【题型】解答题　【知识点】解析几何　【难度】medium
已知椭圆 $\frac{x^2}{a^2} + \frac{y^2}{b^2} = 1 (a > b > 0)$ 的左焦点为 $F$，过点 $F$ 的直线交椭圆于 $A, B$ 两点，$|AF|$ 的最大值是 $M$，$|BF|$ 的最小值是 $m$，满足 $M \cdot m = \frac{3a^2}{4}$.
(1) 求该椭圆的离心率；
(2) 若 $a = 2$，点 $P$ 在椭圆上，且在 $x$ 轴上方，线段 $|PF|$ 的中点 $Q$ 在以原点 $O$ 为圆心，$|OF|$ 为半径的圆上，求直线 $PF$ 的斜率；
(3) 设线段 $AB$ 的中点为 $G$，$AB$ 的垂直平分线与 $x$ 轴和 $y$ 轴分别交于 $D, E$ 两点，$O$ 是坐标原点. 记 $\triangle GFD$ 的面积为 $S_1$，$\triangle OED$ 的面积为 $S_2$，求 $\frac{2S_1S_2}{S_1^2 + S_2^2}$ 的取值范围.
【解答】
【答案】 (1) $\frac{1}{2}$
(2) $\sqrt{3}$
(3) $\left( 0, \frac{9}{41} \right)$

【解析】 (1) 设 $F(-c, 0)(c > 0)$，则根据椭圆性质得 $M = a + c, m = a - c$,
而 $M \cdot m = \frac{3a^2}{4}$，所以有 $a^2 - c^2 = \frac{3a^2}{4}$，即 $a^2 = 4c^2, a = 2c$,
因此椭圆的离心率为 $e = \frac{c}{a} = \frac{1}{2}$.

(2) 若 $a = 2$，因为 $a = 2c$，所以 $c = 1$，且 $b = \sqrt{a^2 - c^2} = \sqrt{3}, F(-1, 0)$
以原点 $O$ 为圆心，$|OF|$ 为半径的圆的方程为 $x^2 + y^2 = 1$,
设点 $P(x_1, y_1)(y_1 > 0)$，线段 $|PF|$ 的中点 $Q\left( \frac{x_1 - 1}{2}, \frac{y_1}{2} \right)$,
则 $\begin{cases} \left( \frac{x_1 - 1}{2} \right)^2 + \left( \frac{y_1}{2} \right)^2 = 1 \\ \frac{x_1^2}{4} + \frac{y_1^2}{3} = 1 \end{cases}$，消去 $y_1$ 化简可得 $x_1(x_1 - 8) = 0$，解得 $x_1 = 0$ 或 $x_1 = 8$,
因为 $x_1 \in [-2, 2]$，所以 $x_1 = 0$，计算得 $y_1 = \sqrt{3}$，点 $P(0, \sqrt{3})$,
所以直线 $PF$ 的斜率为 $\frac{\sqrt{3} - 0}{0 + 1} = \sqrt{3}$;

(3) 由 (1) 可知，$a = 2c, b = \sqrt{a^2 - c^2} = \sqrt{3}c$，椭圆的方程为 $\frac{x^2}{4c^2} + \frac{y^2}{3c^2} = 1$.
根据条件直线 $AB$ 的斜率一定存在且不为零，设直线 $AB$ 的方程为 $y = k(x + c)$,
并设 $A(x_1, y_1), B(x_2, y_2)$ 则由 $\begin{cases} \frac{x^2}{4c^2} + \frac{y^2}{3c^2} = 1 \\ y = k(x + c) \end{cases}$ 消去 $y$ 并整理得
$(4k^2 + 3)x^2 + 8ck^2x + 4k^2c^2 - 12c^2 = 0$
从而有 $x_1 + x_2 = -\frac{8ck^2}{4k^2 + 3}, y_1 + y_2 = k(x_1 + x_2 + 2c) = \frac{6ck}{4k^2 + 3}$,
所以 $G\left( -\frac{4ck^2}{4k^2 + 3}, \frac{3ck}{4k^2 + 3} \right)$.
因为 $DG \perp AB$，所以 $\frac{\frac{3ck}{4k^2 + 3}}{-\frac{4ck^2}{4k^2 + 3} - x_D} \cdot k = -1, x_D = -\frac{ck^2}{4k^2 + 3}$,
由 $Rt\triangle FGD$ 与 $Rt\triangle EOD$ 相似,
$\frac{S_1}{S_2} = \frac{GD^2}{OD^2} = \frac{\left( -\frac{4ck^2}{4k^2 + 3} + \frac{ck^2}{4k^2 + 3} \right)^2 + \left( \frac{3ck}{4k^2 + 3} \right)^2}{\left( -\frac{ck^2}{4k^2 + 3} \right)^2} = 9 + \frac{9}{k^2} > 9$
所以
令 $\frac{S_1}{S_2} = t$，则 $t > 9$，从而 $\frac{2S_1S_2}{S_1^2 + S_2^2} = \frac{2}{t + \frac{1}{t}} < \frac{2}{9 + \frac{1}{9}} = \frac{9}{41}$,
即 $\frac{2S_1S_2}{S_1^2 + S_2^2}$ 的取值范围是 $\left( 0, \frac{9}{41} \right)$.

综上得 $|PM| \cdot |PN|$ 为定值 2.
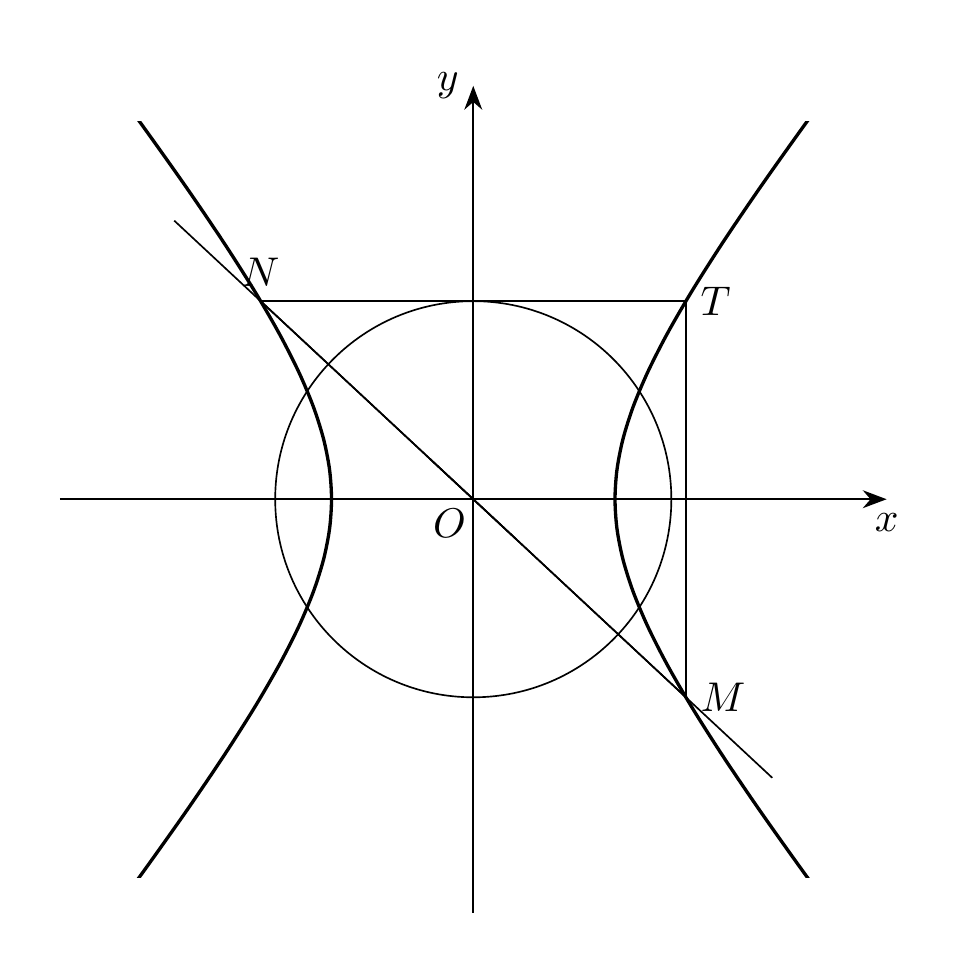